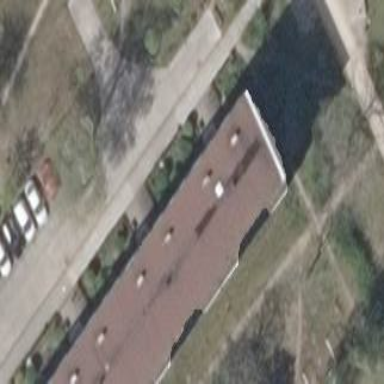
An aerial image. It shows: View of apartment building.